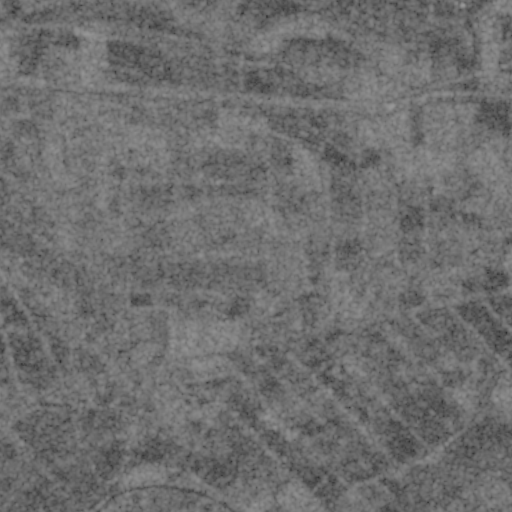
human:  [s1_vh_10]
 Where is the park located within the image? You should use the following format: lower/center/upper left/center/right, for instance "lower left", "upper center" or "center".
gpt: The park is located in the upper right of the image.
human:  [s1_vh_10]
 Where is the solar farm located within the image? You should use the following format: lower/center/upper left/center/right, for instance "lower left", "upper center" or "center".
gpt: The solar farm is located in the center right of the image.
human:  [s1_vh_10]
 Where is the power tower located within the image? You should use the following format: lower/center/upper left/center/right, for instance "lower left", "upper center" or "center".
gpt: There is no power tower in the image.

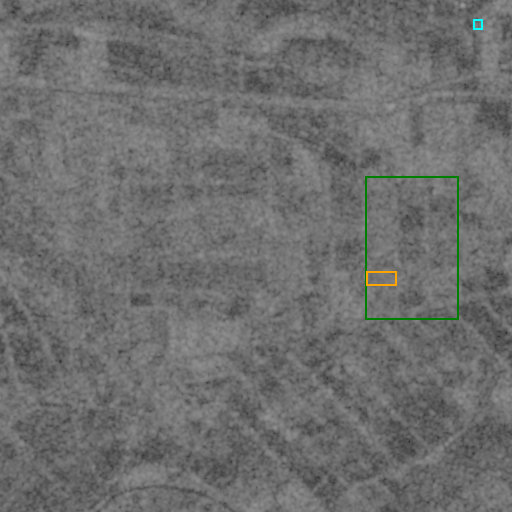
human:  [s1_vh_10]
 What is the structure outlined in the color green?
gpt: The structure outlined in green is a crop field.
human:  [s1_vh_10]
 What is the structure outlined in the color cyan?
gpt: The structure outlined in cyan is a park.
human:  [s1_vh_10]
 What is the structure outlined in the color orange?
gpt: The structure outlined in orange is a solar farm.
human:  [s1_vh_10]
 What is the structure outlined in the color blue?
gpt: There is no blue outline.